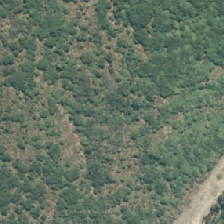
Land cover: grose_broom